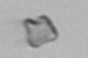
Label: detritus_transparent